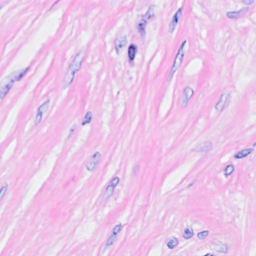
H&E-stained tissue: Breast